Aerial crown-view tile of a tropical tree (Barro Colorado Island, Panama), acquired 20241216:
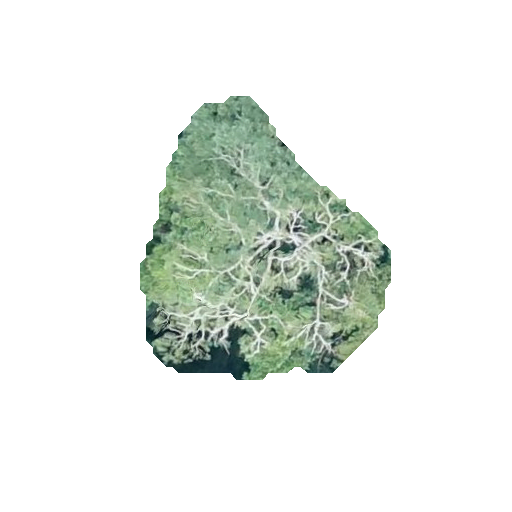
Species: Jacaranda copaia
GBIF accepted scientific name: Jacaranda copaia
Crown area: 71.537 m²